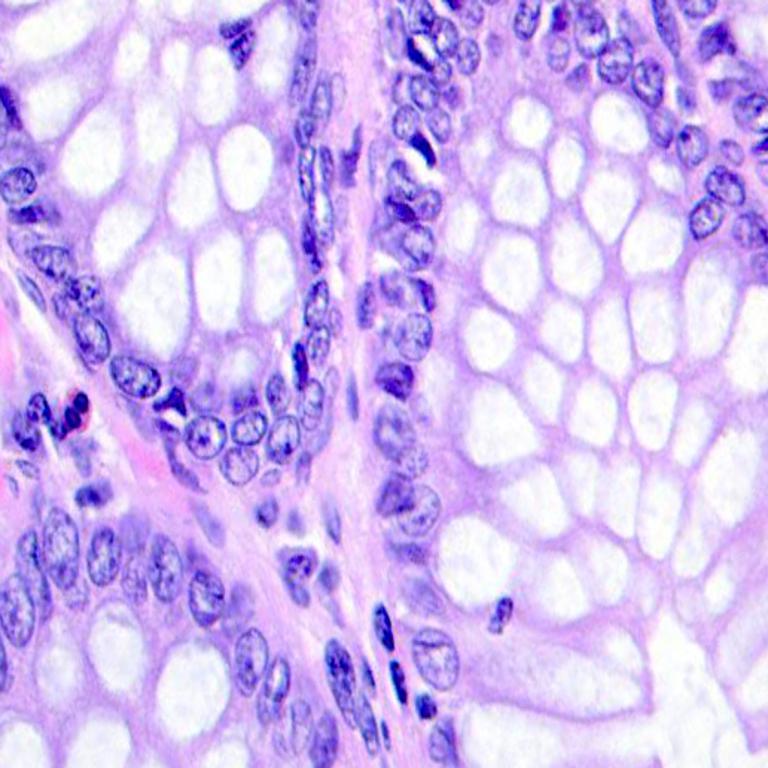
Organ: colon
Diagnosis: benign